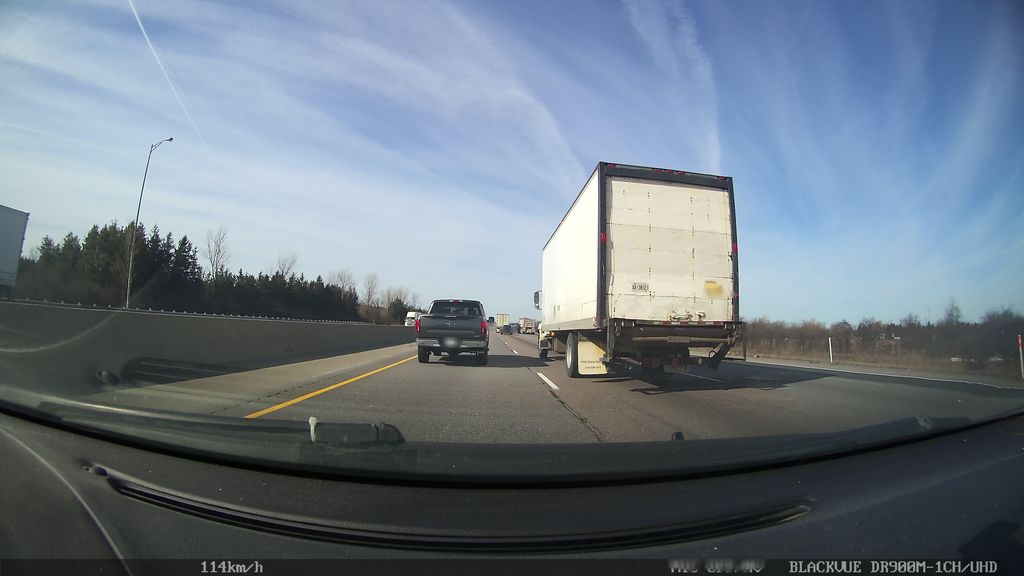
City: kitchener-waterloo